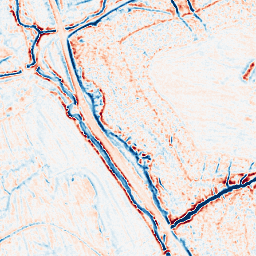
Category: edge_preserving
Decomposition family: bilateral
Decomposition parameters: d: 9
sigma_color: 100
sigma_space: 25
Upsampling method: linear_exact
Upsampling parameters: scale: 8
Upsampling scale: 8